Interaction volume radius: 5 \u00c5
Interaction volume height: 45 \u00c5
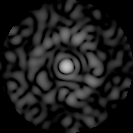
Disorder parameter: 0.8399